Question: I'm overriding 'UITableViewCell' class to add a ripple/ink effect to my cells. Based on iOS Material Component <URL>, the only thing I should do is to override the setHighlighted method like this:
'''
- (void)setHighlighted:(BOOL)highlighted {
[super setHighlighted:highlighted];
if (highlighted) {
[self startInk];
} else {
[self endInk];
}
}
'''
This technique works with 'UICollectionViewCell' but I'm not sure if it should work with 'UITableViewCell'.

Whenever I push the cell and I don't raise my finger, this method never gets called. Only gets called when and raise it and 'highlighted' is always 'false'.
Anyone knows how to override this long press to start an animation?
Thanking you in advance!
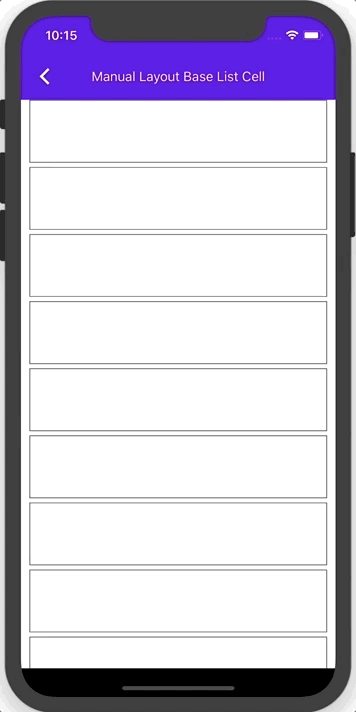
Answer: I finally get it by overriding (void)touchesBegan:withEvent: method. This is my code based on iOS Material Component <URL>:
'''
@property(strong, nonatomic, nonnull) MDCInkView *inkView;
- (void)touchesBegan:(NSSet *)touches withEvent:(UIEvent *)event {
UITouch *touch = [touches anyObject];
CGPoint location = [touch locationInView:self];
self.lastTouch = location;
if (self.selectionStyle != UITableViewCellSelectionStyleNone){
NSInteger selectionStyle = self.selectionStyle;
self.selectionStyle = UITableViewCellSelectionStyleNone;
[UIView animateWithDuration:0.25f
delay:0.0
options:UIViewAnimationOptionCurveEaseOut
animations:^{
[self startInk];
}completion:^(BOOL finished) {
[UIView animateWithDuration:0.25f
delay:0.0
options:UIViewAnimationOptionCurveEaseOut
animations:^{
[self endInk];
}completion:^(BOOL finished) {
self.selectionStyle = selectionStyle;
}];
}];
}
[super touchesBegan:touches withEvent:event];
}
- (void)startInk {
[self.inkView startTouchBeganAtPoint:_lastTouch animated:YES withCompletion:nil];
}
- (void)endInk {
[self.inkView startTouchEndAtPoint:_lastTouch animated:YES withCompletion:nil];
}
'''